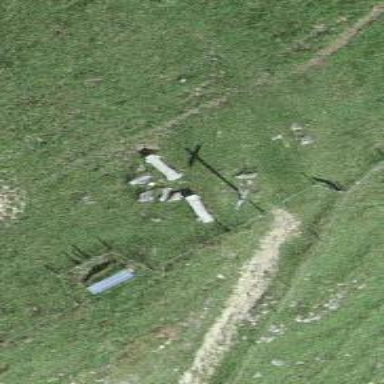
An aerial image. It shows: Historic wayside cross.